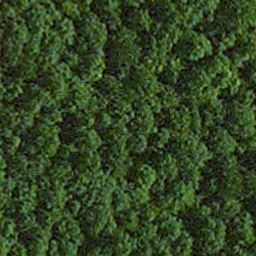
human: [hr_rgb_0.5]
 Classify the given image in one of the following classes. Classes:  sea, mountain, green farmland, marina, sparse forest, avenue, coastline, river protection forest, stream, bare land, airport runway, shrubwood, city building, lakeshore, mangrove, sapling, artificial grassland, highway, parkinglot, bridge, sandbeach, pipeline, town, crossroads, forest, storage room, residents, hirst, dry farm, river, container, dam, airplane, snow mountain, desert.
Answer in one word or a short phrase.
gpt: forest